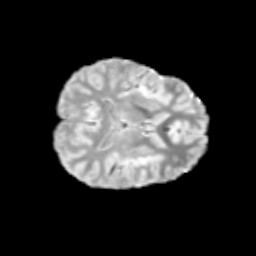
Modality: T2w
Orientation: axial
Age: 10
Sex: female
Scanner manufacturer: siemens
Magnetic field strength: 3 T
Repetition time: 3.8 s
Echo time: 0.07 s